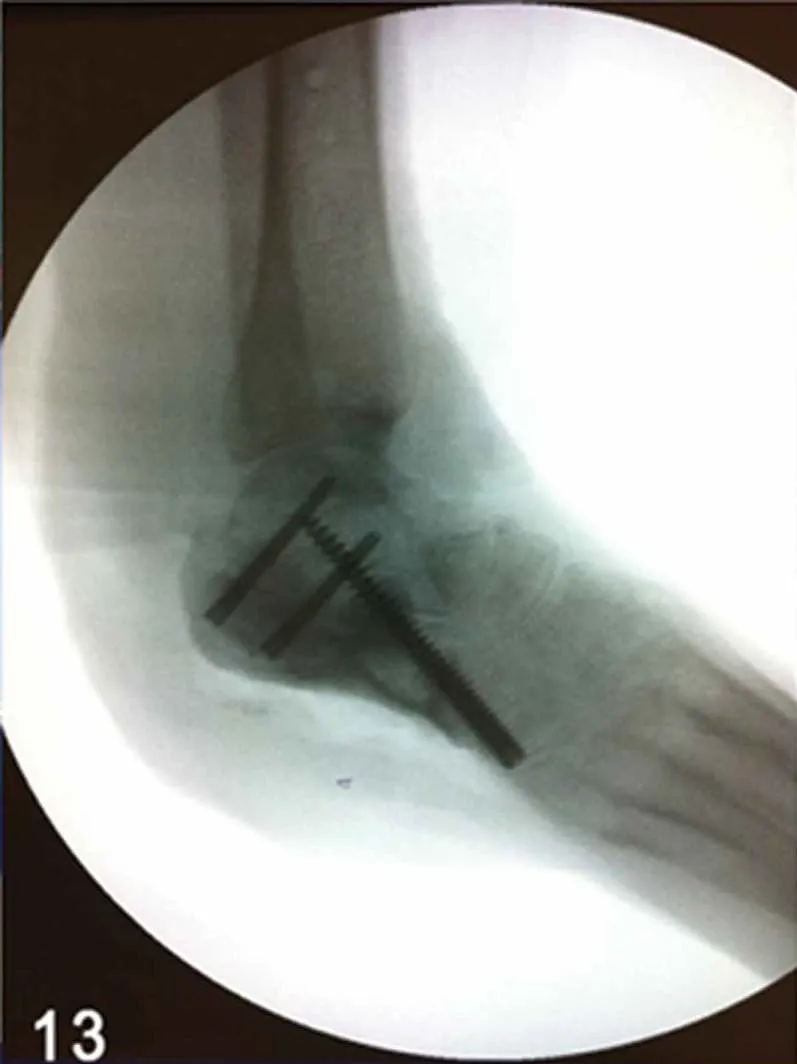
Intraoperative lateral foot fluoroscopic image, demonstrating a more contoured and homogeneous plantar surface of the heel after the bioactive synthetic bone graft had been applied.
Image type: radiology (x_ray)